二年级 · 度量几何学
小猫离地面大约多少厘米?

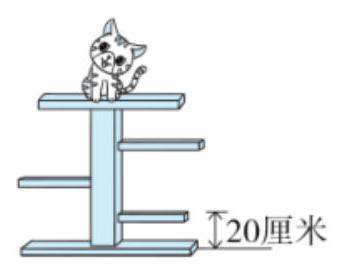
答案: 80 厘米